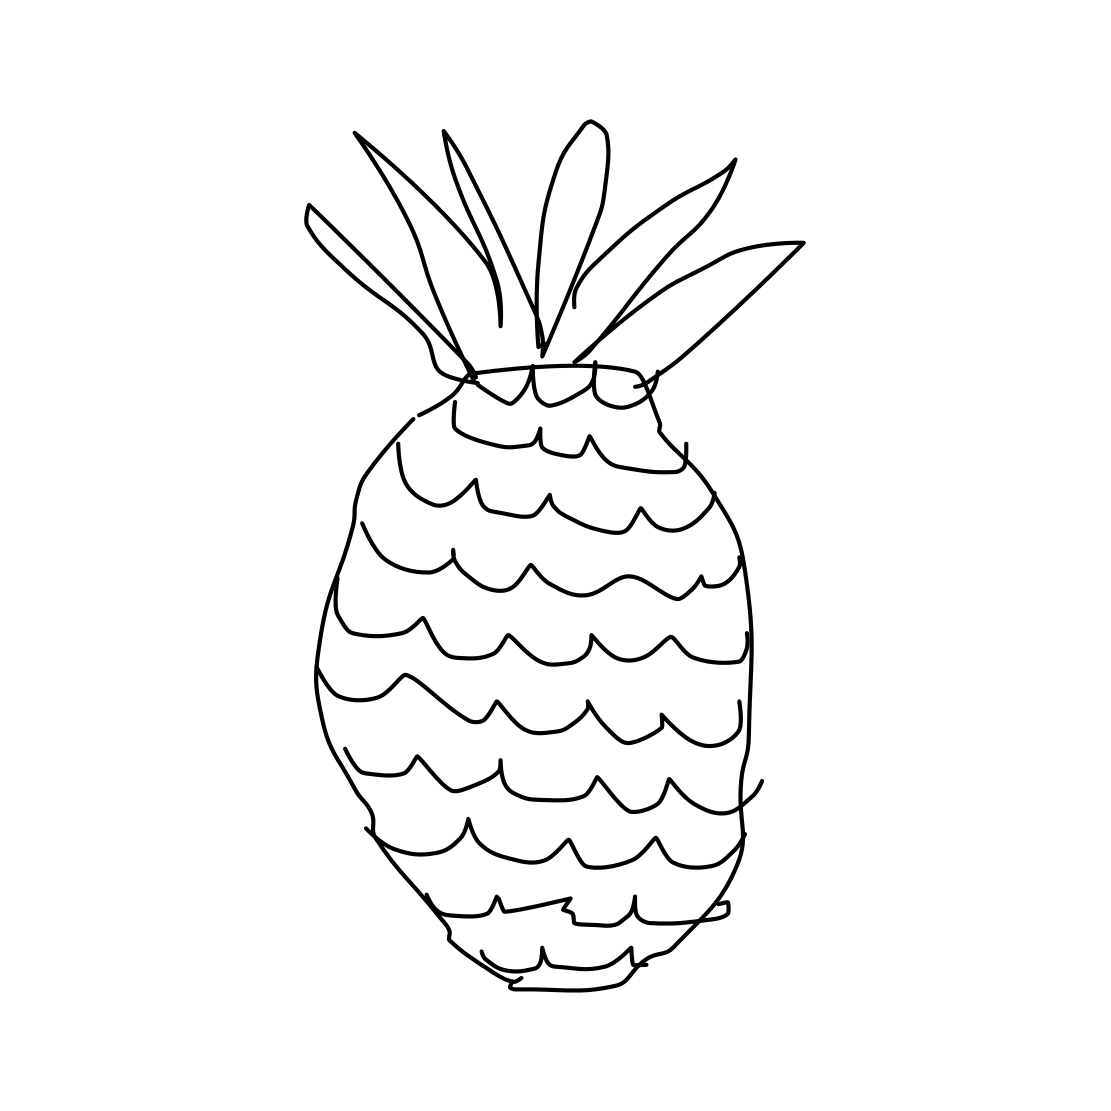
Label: pineapple